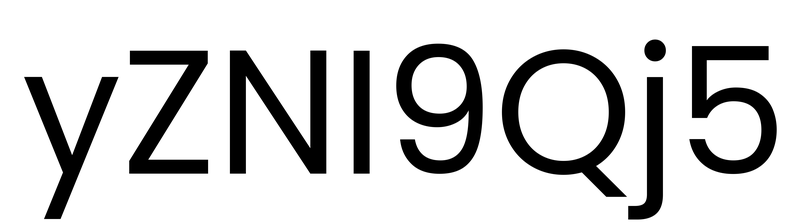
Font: Poppins-Regular